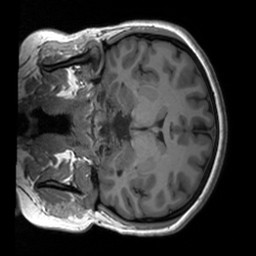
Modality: T1w
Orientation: coronal
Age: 24
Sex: female
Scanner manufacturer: siemens
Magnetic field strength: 3 T
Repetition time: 1.9 s
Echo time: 0.00226 s